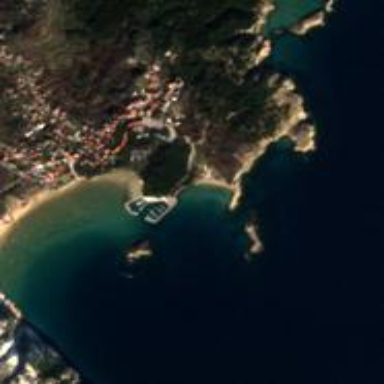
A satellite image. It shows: Beautiful bay with natural surroundings.